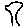
Label: tree